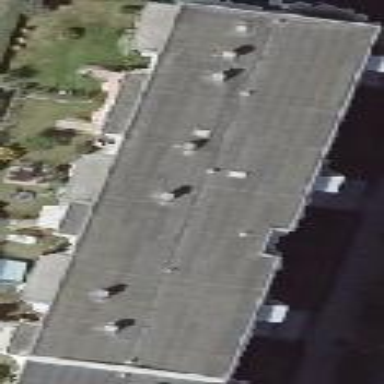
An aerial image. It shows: Flat-roofed apartment building.